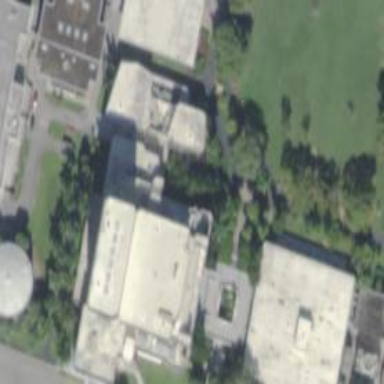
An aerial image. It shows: Arts centre located within university building.